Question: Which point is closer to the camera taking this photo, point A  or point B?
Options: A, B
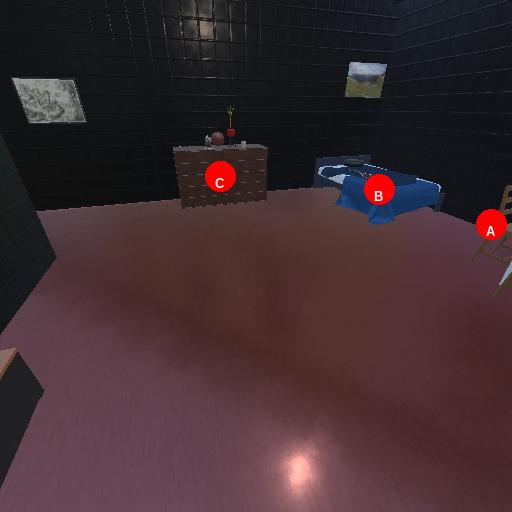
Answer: A